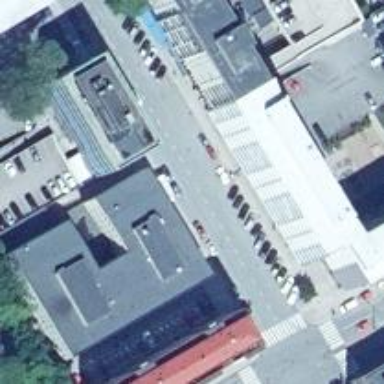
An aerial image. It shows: Healthcare clinic.